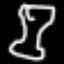
Label: hourglass